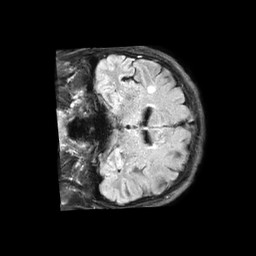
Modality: FLAIR
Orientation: coronal
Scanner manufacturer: philips
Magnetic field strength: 1.5 T
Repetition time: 6 s
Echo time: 0.1031 s